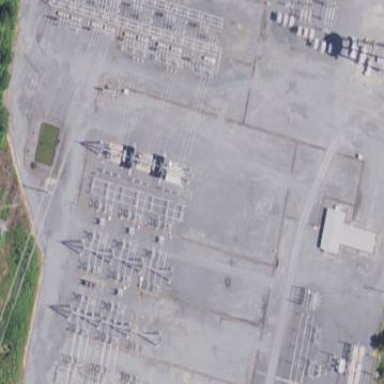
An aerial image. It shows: Fenced power substation at the transmission level.